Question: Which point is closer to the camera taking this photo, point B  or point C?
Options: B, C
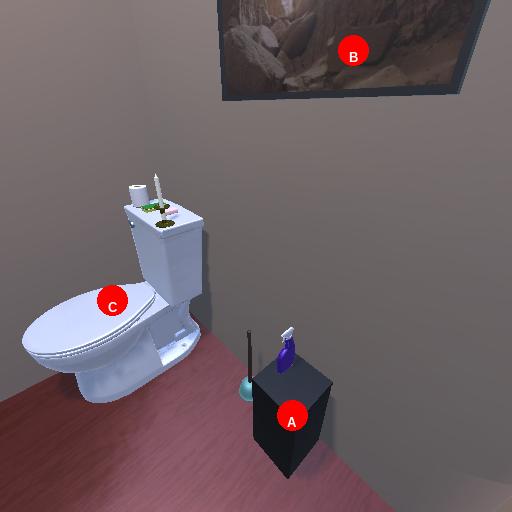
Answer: B